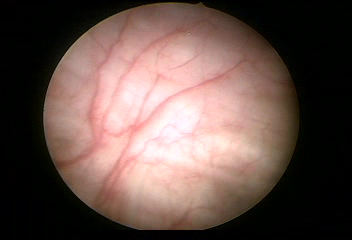
Modality: WLC
Class: Normal mucosa
Bladder cancer association: No